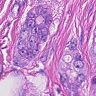
Metastatic tissue present: yes